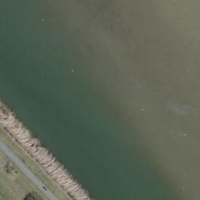
EUNIS habitat code: 15
Species observed at this site:
Phragmites australis
Podiceps cristatus
Cyanistes caeruleus
Passer domesticus